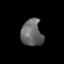
Tissue: prostate
Cell type: B cells
Senescence score: 0.3387
Nuclear area (px): 553
Mean DAPI intensity: 103.884